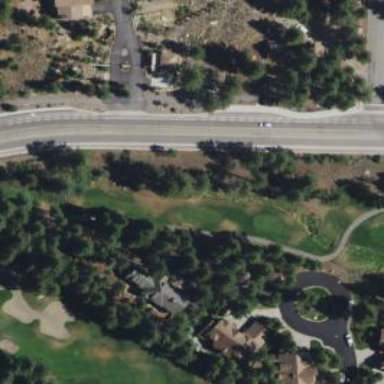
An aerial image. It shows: Golf tee.